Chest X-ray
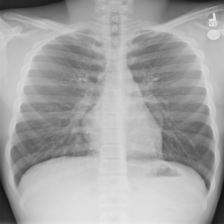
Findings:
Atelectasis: negative
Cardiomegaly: negative
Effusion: negative
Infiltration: negative
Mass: negative
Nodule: negative
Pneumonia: negative
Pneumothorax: negative
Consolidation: negative
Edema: negative
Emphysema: negative
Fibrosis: negative
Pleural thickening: negative
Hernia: negative